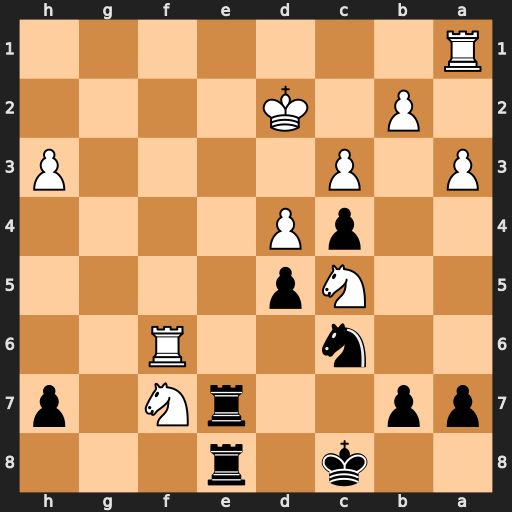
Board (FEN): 2k1r3/pp2rN1p/2n2R2/2Np4/2pP4/P1P4P/1P1K4/R7
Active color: b
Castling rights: -
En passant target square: -
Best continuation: Re2+ Kc1 Re1+ Kc2 R8e2#